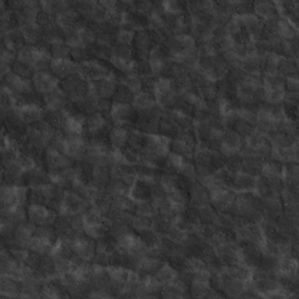
Label: non_frost